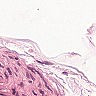
Metastatic tissue present: no